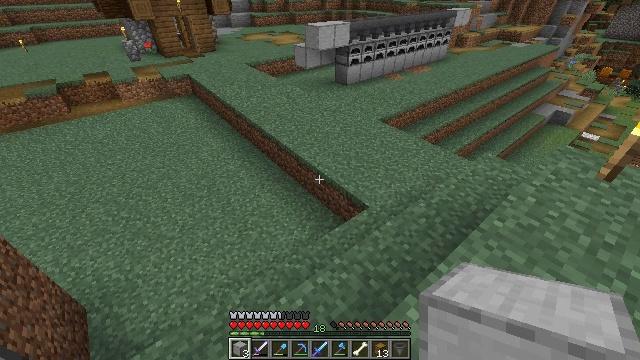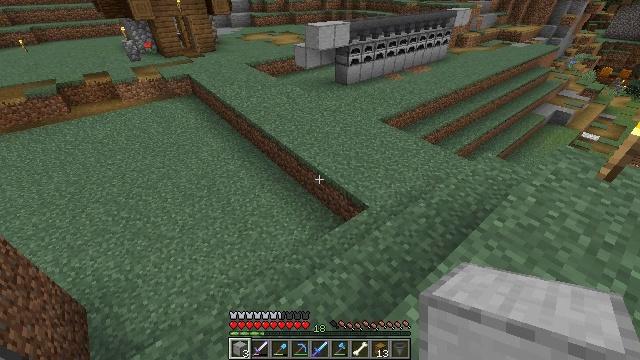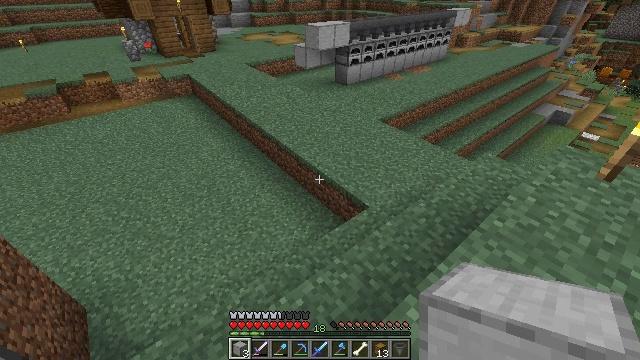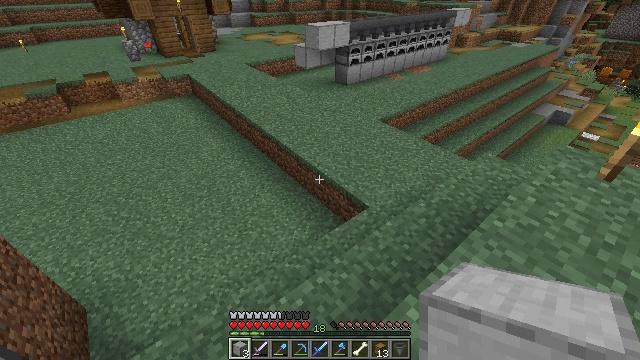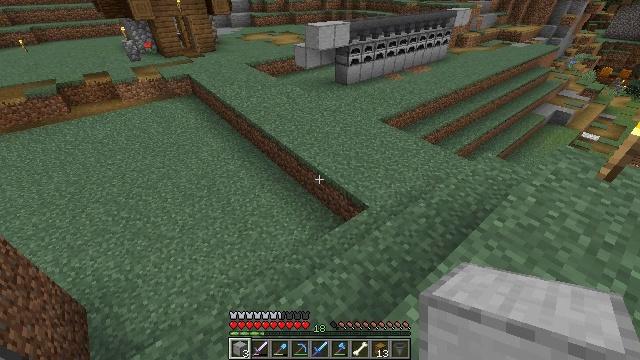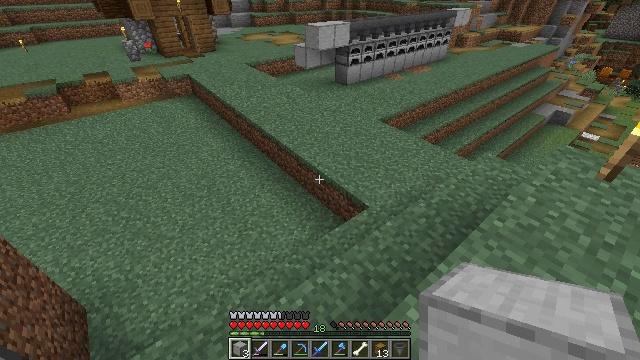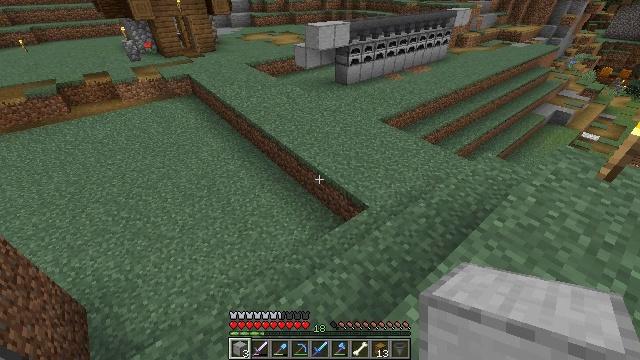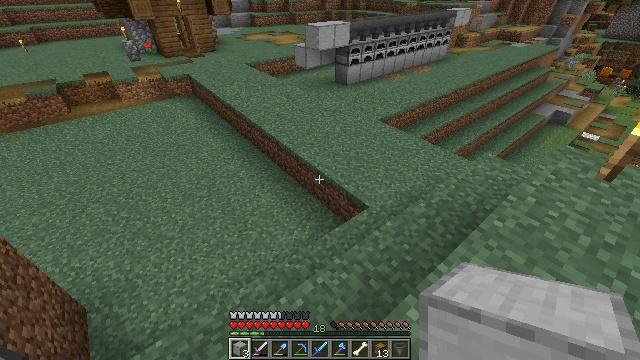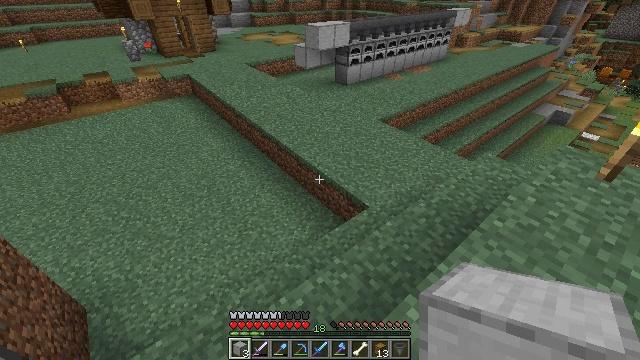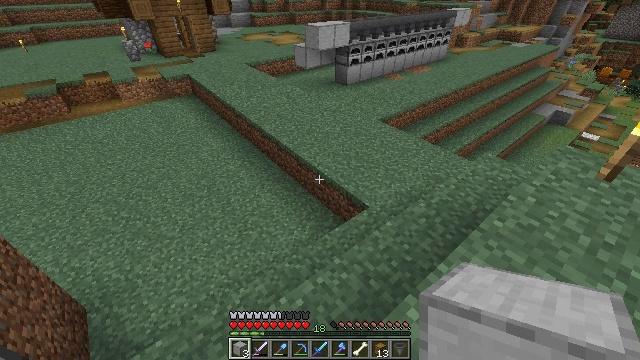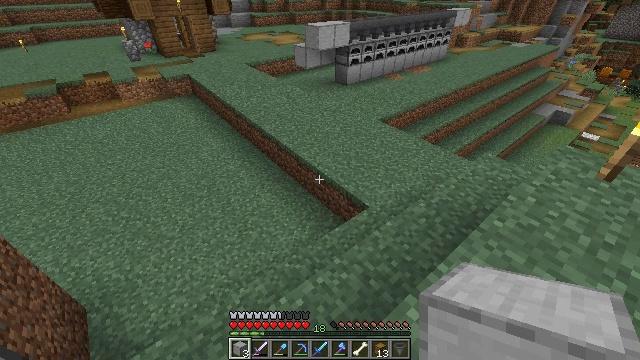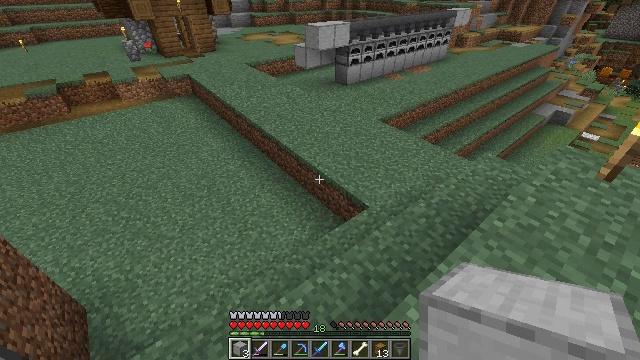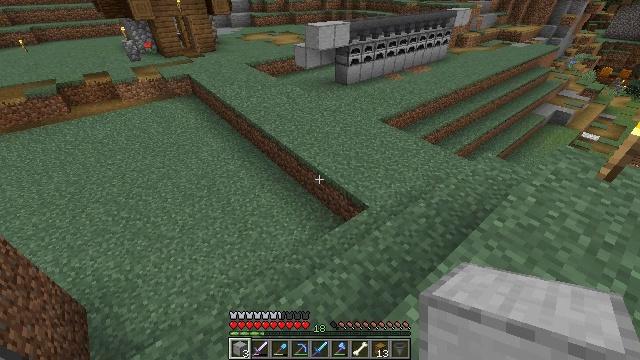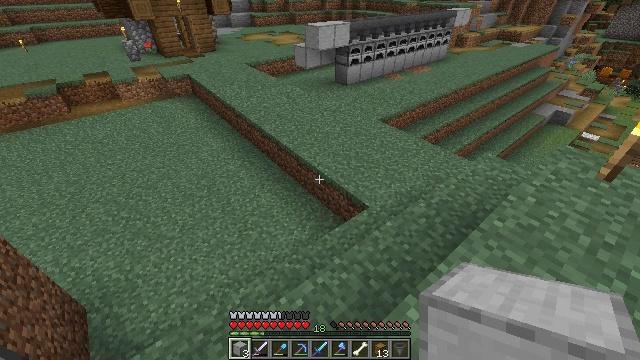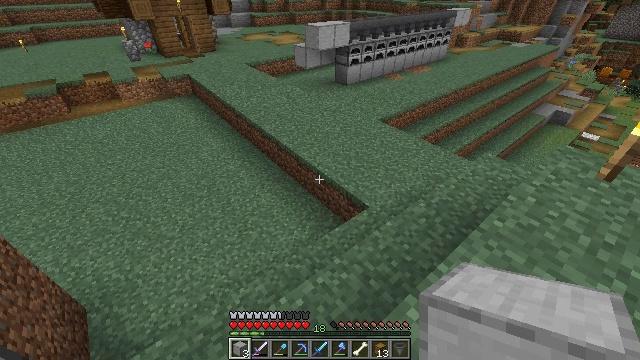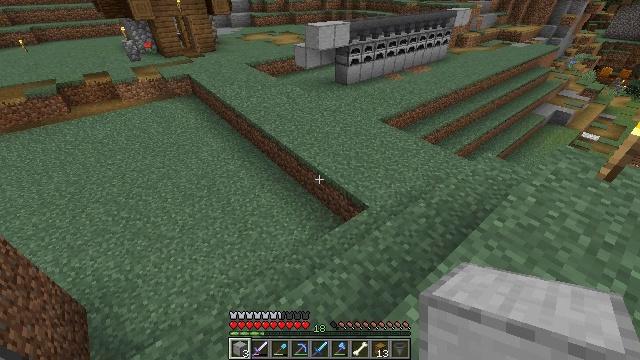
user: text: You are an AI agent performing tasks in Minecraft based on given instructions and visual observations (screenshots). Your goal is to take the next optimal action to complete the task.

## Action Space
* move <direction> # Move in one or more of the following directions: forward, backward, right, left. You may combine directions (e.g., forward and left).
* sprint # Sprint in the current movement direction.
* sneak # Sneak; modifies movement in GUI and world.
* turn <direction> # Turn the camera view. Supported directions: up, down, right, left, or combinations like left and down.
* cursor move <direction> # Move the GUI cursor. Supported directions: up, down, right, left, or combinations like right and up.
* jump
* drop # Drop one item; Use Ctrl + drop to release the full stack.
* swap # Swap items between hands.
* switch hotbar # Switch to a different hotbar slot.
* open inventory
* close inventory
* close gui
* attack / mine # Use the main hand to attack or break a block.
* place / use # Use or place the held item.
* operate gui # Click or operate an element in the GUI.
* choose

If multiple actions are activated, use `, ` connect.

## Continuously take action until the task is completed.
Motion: motion action
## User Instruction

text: Use the furnace to smelt stone into smooth stone.
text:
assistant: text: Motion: no_op
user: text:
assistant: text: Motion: no_op
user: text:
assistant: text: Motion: no_op
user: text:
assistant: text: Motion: no_op
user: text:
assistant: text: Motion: no_op
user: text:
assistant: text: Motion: no_op
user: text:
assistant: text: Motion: no_op
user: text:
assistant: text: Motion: no_op
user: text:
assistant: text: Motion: no_op
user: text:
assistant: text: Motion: no_op
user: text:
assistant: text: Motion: no_op
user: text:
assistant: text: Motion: no_op
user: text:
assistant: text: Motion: no_op
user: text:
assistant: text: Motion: no_op
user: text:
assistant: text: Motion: no_op
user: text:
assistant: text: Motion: no_op
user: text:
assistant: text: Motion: no_op
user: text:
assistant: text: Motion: no_op
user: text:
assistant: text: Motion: no_op
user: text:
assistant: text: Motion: no_op
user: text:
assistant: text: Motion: no_op
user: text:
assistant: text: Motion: no_op
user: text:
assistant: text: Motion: no_op
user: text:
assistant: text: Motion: no_op
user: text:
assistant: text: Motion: no_op
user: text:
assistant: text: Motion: no_op
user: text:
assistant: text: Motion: no_op
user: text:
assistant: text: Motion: no_op
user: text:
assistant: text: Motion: no_op
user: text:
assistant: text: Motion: no_op